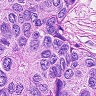
Metastatic tissue present: yes